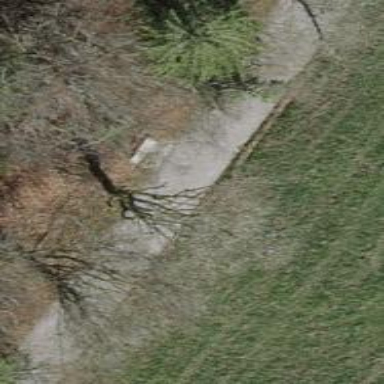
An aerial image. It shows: Bench.